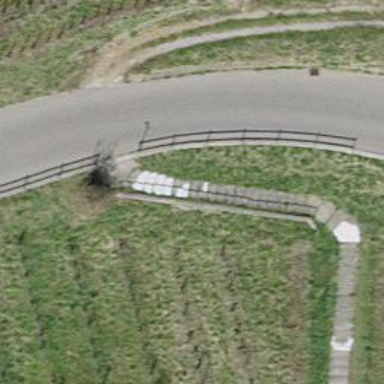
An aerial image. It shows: Set of steps on the road.